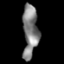
Tissue: lung
Cell type: Pericytes
Senescence score: 0.5651
Nuclear area (px): 790
Mean DAPI intensity: 129.846